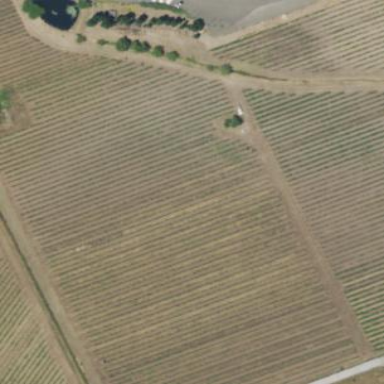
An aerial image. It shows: Vineyard with grape crops.